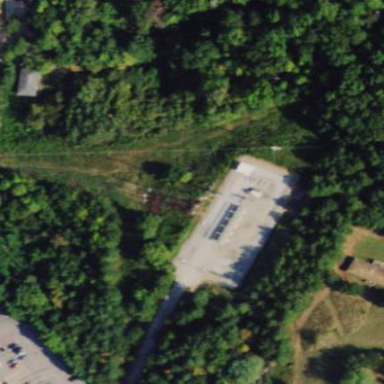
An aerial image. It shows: Distribution substation surrounded by fence.